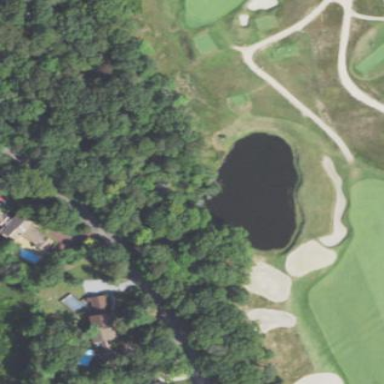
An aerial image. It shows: Water hazard in golf course. The hazard is natural water feature.